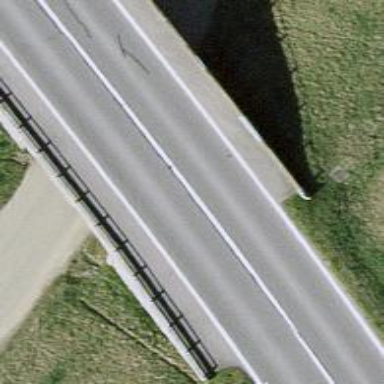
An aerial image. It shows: Primary highway bridge with asphalt surface.